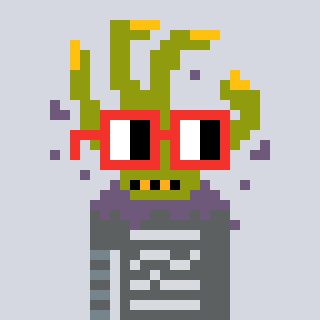
a pixel art character with square red glasses, a zombie-hand-shaped head and a grayscale-colored body on a cool background